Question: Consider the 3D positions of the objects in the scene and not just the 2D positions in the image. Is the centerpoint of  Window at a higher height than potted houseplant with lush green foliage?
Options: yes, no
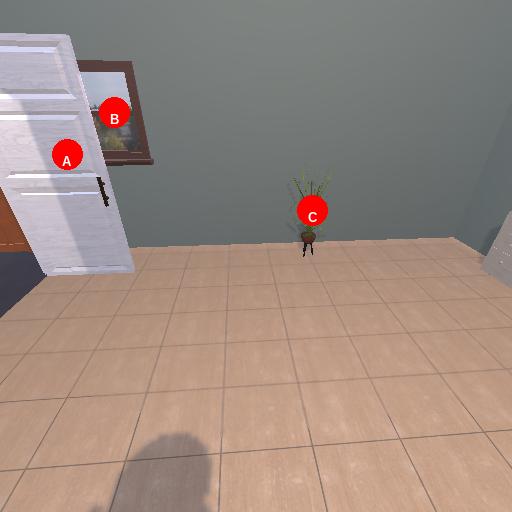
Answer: yes